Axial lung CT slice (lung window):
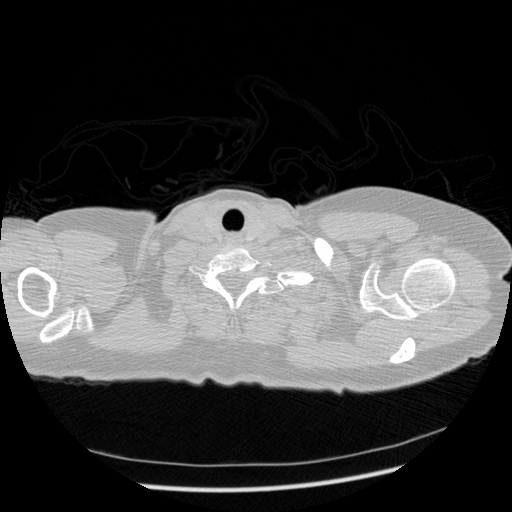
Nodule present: no